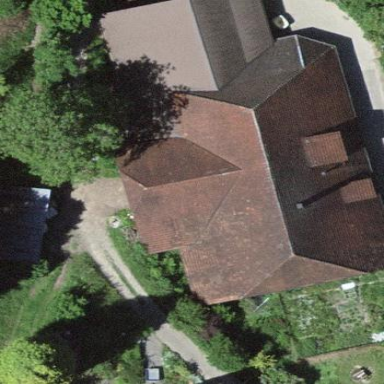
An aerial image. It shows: Farm building.